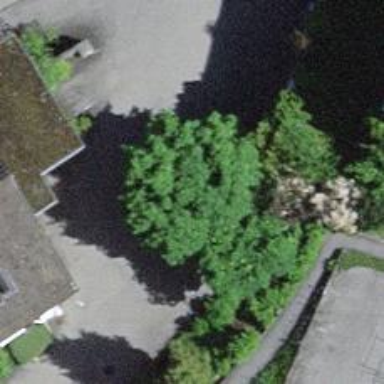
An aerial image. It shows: Semi-deciduous broadleaved tree with lush foliage.